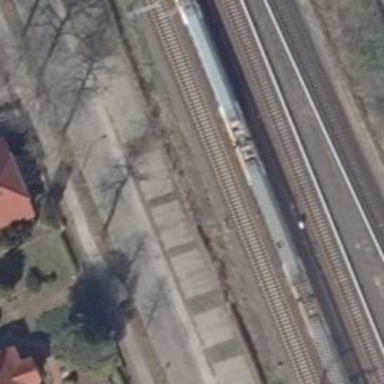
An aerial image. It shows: Railway signal.